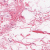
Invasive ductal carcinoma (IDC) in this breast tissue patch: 0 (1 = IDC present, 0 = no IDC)